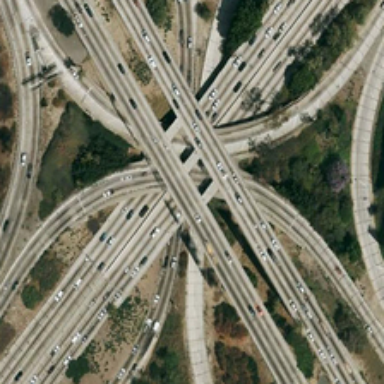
Many cars are on a viaduct near some green trees .